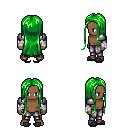
a pixel art fantasy rpg character, male body template, human, dark skin, steel arm armor, metal pants, green extra-long hairstyle, white cloth bandages, gray slippers, four views (front, back, left, right), 2x2 character sprite sheet, small pixel art, hard edges, no anti-aliasing